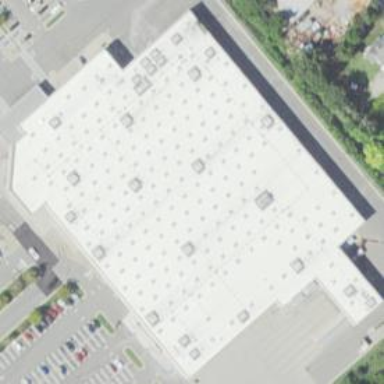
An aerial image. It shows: Wholesale shop within building.